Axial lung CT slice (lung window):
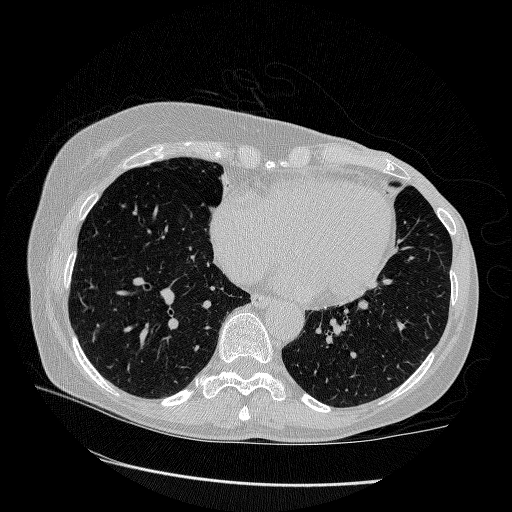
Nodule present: no